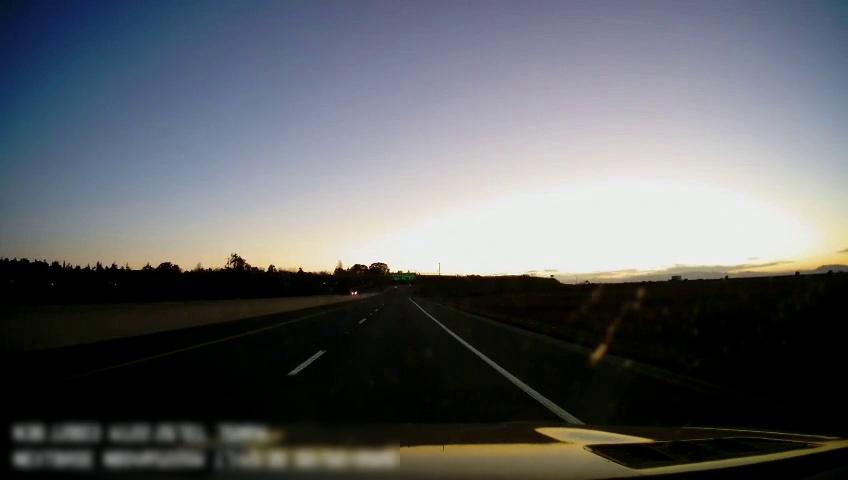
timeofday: Dusk/Dawn/Twilight
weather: Sunny
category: Drivable Space
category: Lanes | Current Lane
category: Lanes | Current Lane
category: Lanes | Alternate Lane
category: Lanes | Alternate Lane